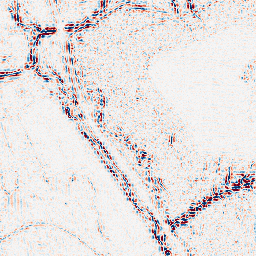
Category: wavelet
Decomposition family: wavelet_biorthogonal
Decomposition parameters: wavelet: bior4.4
level: 2
Upsampling method: cubic_catmull_rom
Upsampling parameters: scale: 4
Upsampling scale: 4